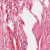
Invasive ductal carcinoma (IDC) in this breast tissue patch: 0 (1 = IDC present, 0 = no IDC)